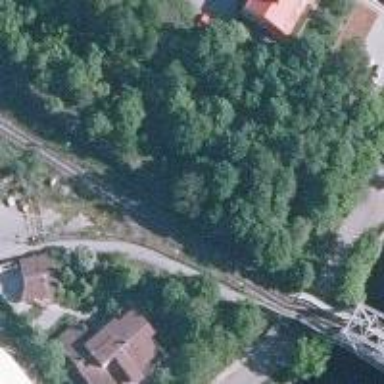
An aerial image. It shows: Railway track.